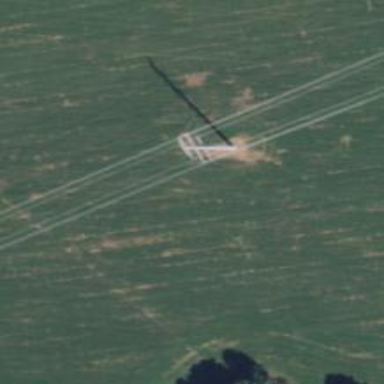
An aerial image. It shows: Power tower.